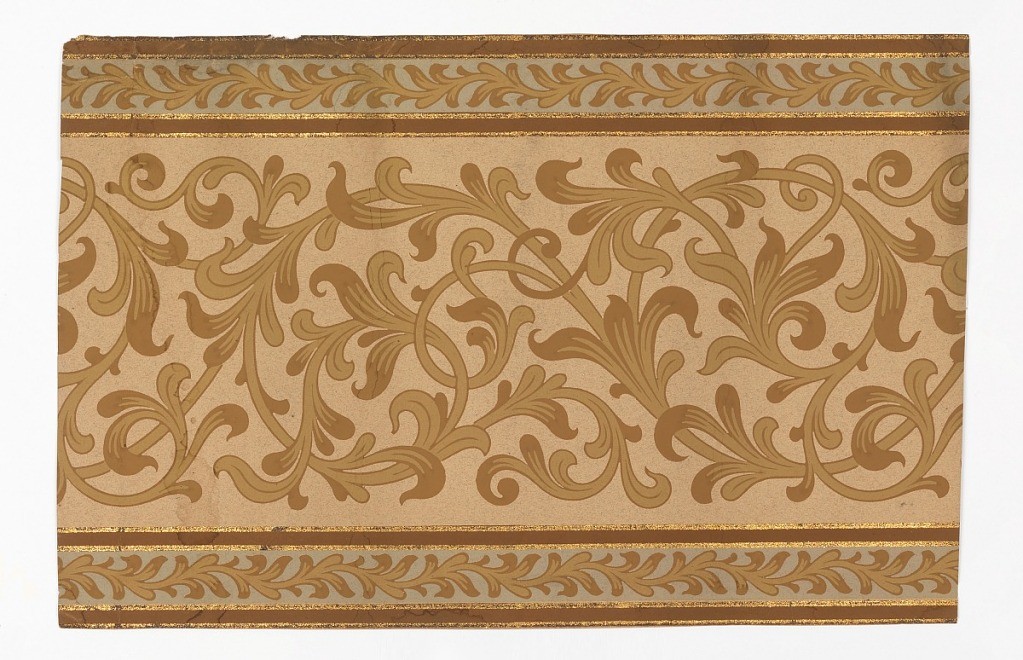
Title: Frieze
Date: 1870–1910
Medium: Block-printed on ingrain paper, mica flakes
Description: Flitter frieze with wide central band of foliate rinceau. Along both top and bottom edges run narrow bands of meandering foliate vines against blue background. Printed in shades of tan, brown, blue and mica flakes on ungrounded salmon-color ingrain paper.